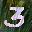
Label: 3